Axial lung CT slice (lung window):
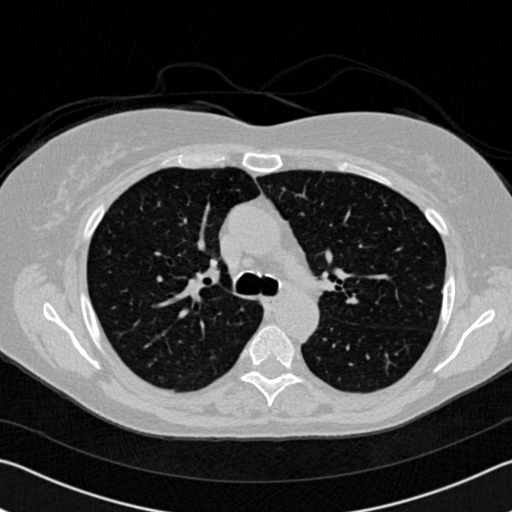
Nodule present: no